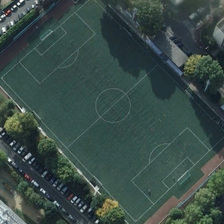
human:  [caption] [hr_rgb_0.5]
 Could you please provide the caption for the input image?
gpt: this is a small gym near the road .

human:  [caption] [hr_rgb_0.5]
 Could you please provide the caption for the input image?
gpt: some buildings and some green trees are around a football field near many cars .

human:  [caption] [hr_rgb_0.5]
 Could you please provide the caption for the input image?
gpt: the gym is green and the road is grey .

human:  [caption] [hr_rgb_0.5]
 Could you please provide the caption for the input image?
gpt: some buildings and some green trees are around a football field near many cars .

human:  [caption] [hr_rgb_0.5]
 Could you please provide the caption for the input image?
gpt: this is a small gym near the road .